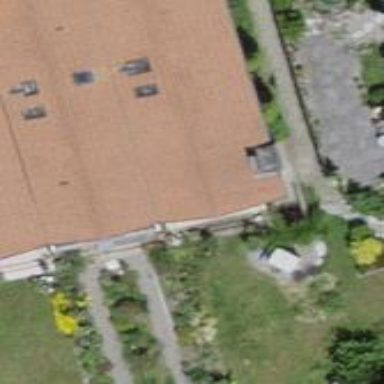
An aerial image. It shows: Terrace building with gabled roof.